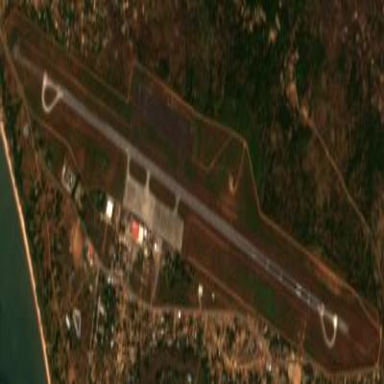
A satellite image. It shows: International public aerodrome.